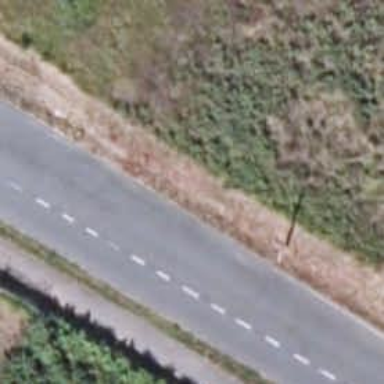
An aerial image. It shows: Traffic calming hump on the road.